Interaction volume radius: 5 \u00c5
Interaction volume height: 40 \u00c5
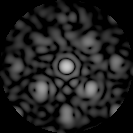
Disorder parameter: 0.4352